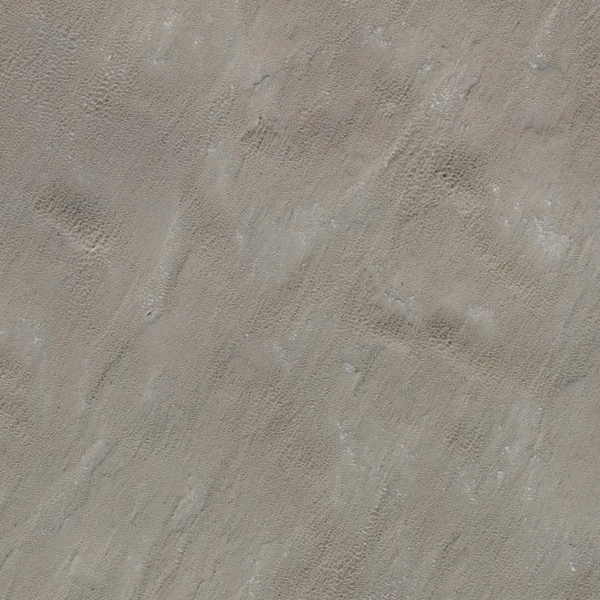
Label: Desert